The plot is a Hilbert-envelope spectrum of a rotating bearing's acceleration signal, annotated with the bearing's characteristic defect frequencies. Diagnose the bearing from this image, choosing from: normal, inner_race, outer_race, ball.
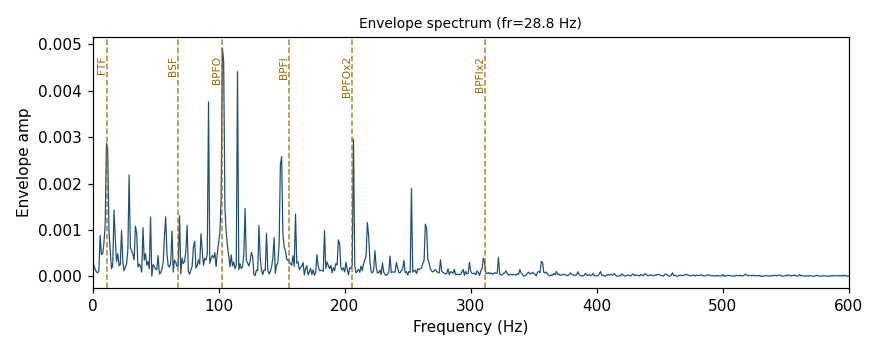
Answer: outer_race